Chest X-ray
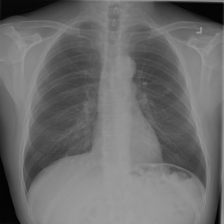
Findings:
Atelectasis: negative
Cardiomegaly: negative
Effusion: negative
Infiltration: positive
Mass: negative
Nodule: negative
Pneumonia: negative
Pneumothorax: negative
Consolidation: negative
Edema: negative
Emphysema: negative
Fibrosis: negative
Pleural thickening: negative
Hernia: negative